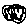
Label: cloud